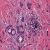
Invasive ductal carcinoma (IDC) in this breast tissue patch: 1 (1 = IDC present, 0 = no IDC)